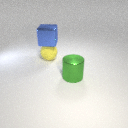
large yellow rubber sphere to the left of large green metal cylinder